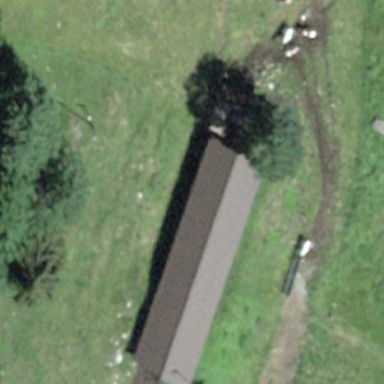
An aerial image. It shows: Shed.